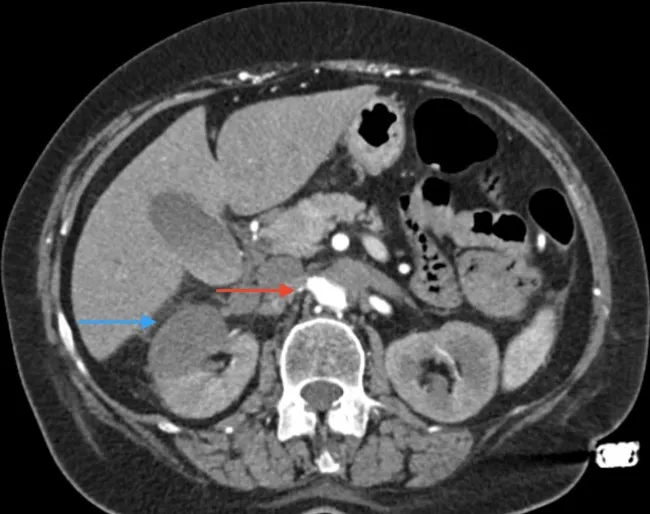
Abdominal CT angiography confirming an extensive opacification defect of the right renal artery (red arrow) and a parenchymal infarction (blue arrow), confirming the diagnosis of a recent renal infarction.
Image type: radiology (ct)